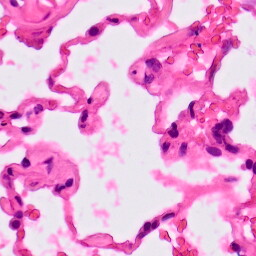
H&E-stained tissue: Lung